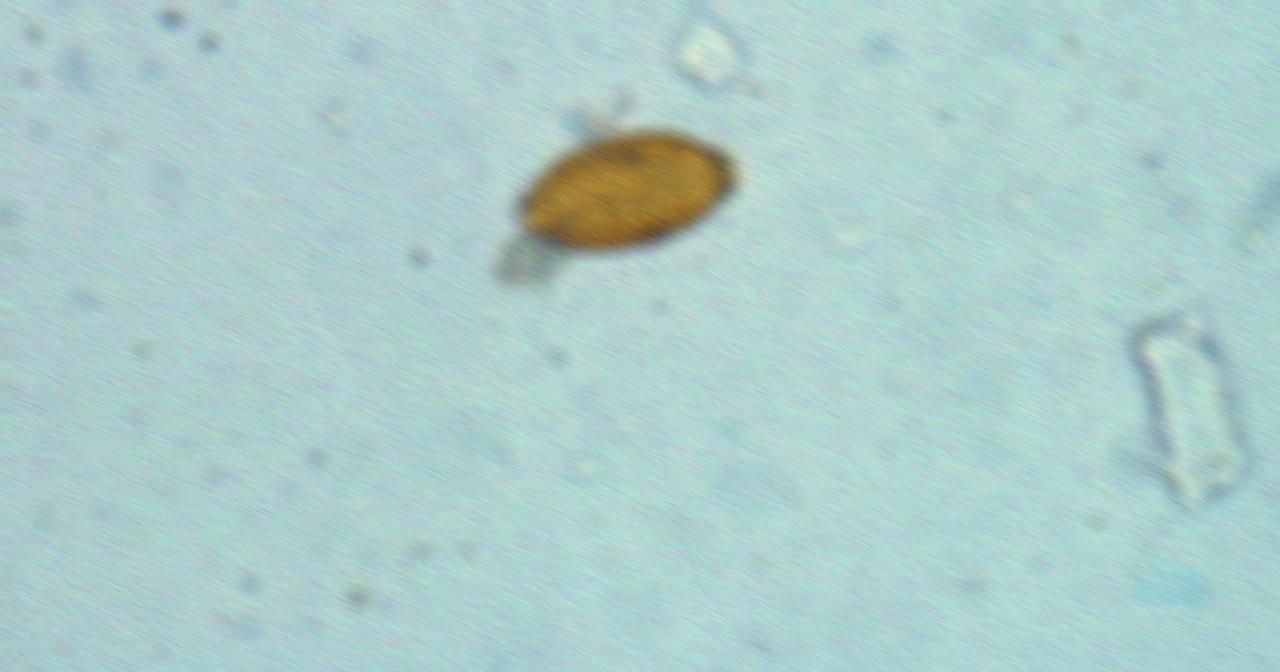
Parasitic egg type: Trichuris trichiura